RGB frame:
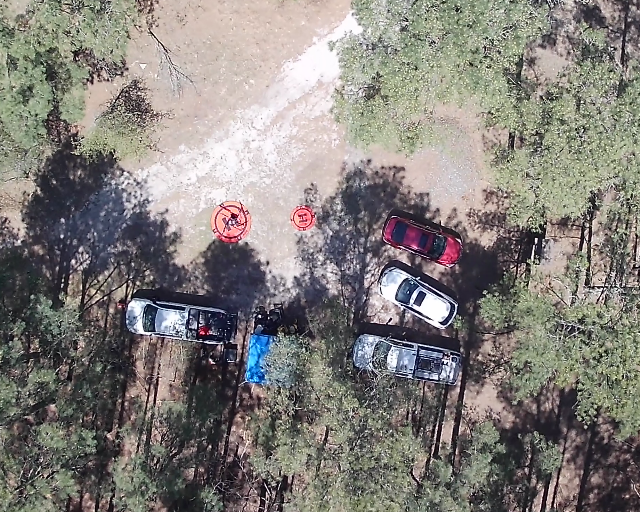
Thermal frame:
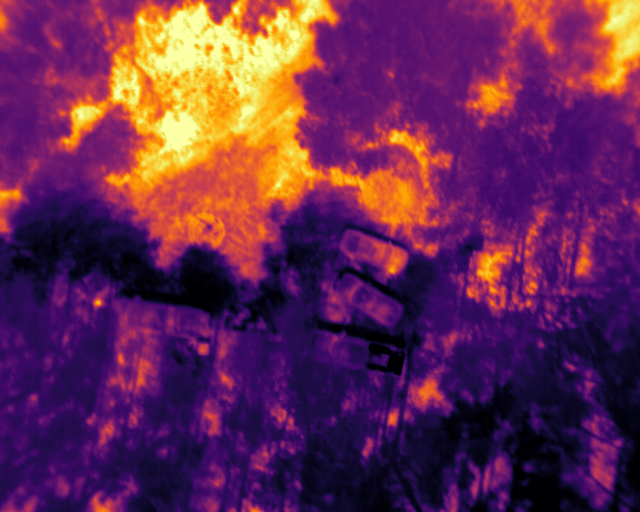
Captured: 2026-02-27 02:43:01
Pixels at or above 80 °C: 0 (fraction of frame: 0)